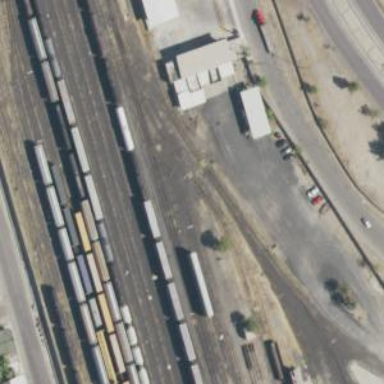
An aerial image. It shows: Railway siding for service.